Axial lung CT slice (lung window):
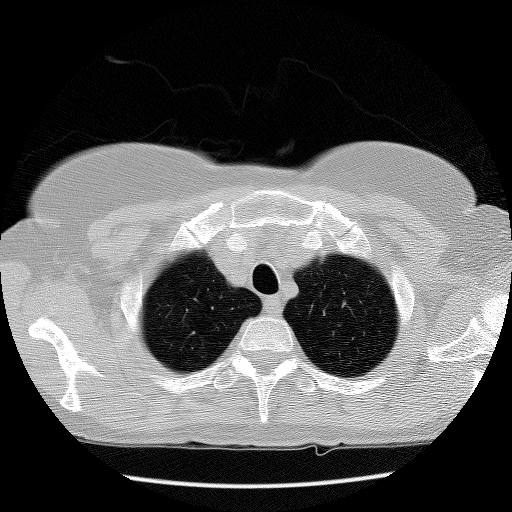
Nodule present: no